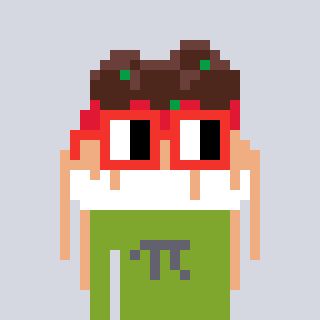
a pixel art character with square red glasses, a spaghetti-shaped head and a slimegreen-colored body on a cool background